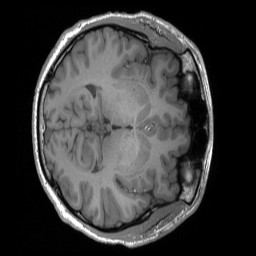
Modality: T1w
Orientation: axial
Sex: male
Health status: ill
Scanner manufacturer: siemens
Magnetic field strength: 3 T
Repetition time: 1.66 s
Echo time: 0.00254 s